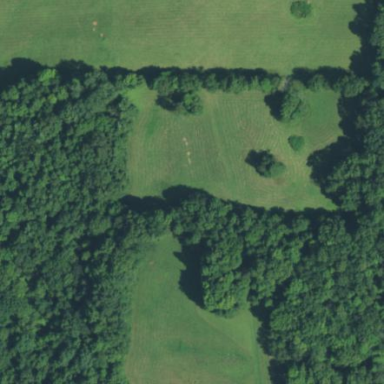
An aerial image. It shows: Beautiful meadow.